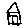
Label: house